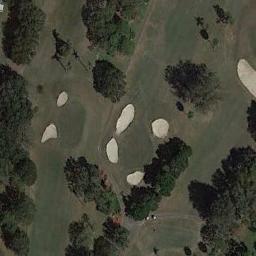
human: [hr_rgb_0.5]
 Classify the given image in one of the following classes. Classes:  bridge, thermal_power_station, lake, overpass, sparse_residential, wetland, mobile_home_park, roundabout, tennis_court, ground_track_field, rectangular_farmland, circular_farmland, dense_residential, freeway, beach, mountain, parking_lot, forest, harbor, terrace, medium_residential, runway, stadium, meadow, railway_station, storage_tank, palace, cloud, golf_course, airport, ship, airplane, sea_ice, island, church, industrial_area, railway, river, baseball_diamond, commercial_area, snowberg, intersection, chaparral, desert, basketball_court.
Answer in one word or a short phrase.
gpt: golf_course